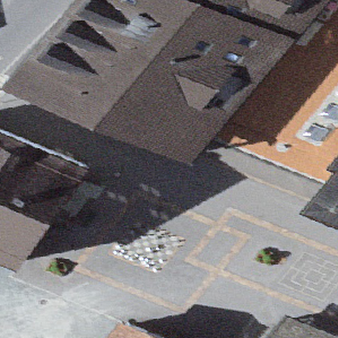
Label: other